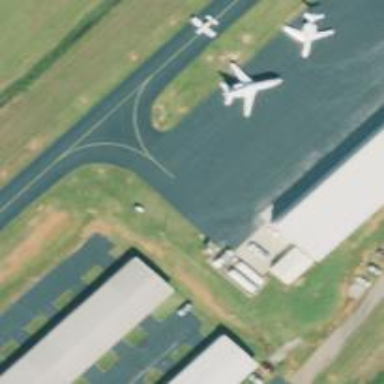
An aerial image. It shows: Image of taxiway at airport.